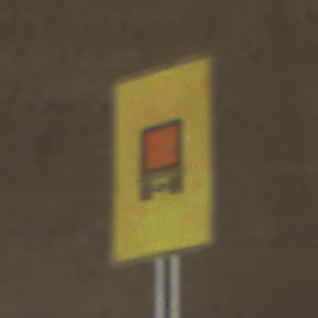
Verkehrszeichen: KennzeichnungspflichtigeFahrzeugeGefaehrlicheGueterOhnePfeilsymbol
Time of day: Midday
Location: Roofed (Tunnel)
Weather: NotSpecified
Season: NotSpecified
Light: Natural